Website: ulta-beauty
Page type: customer-info-address
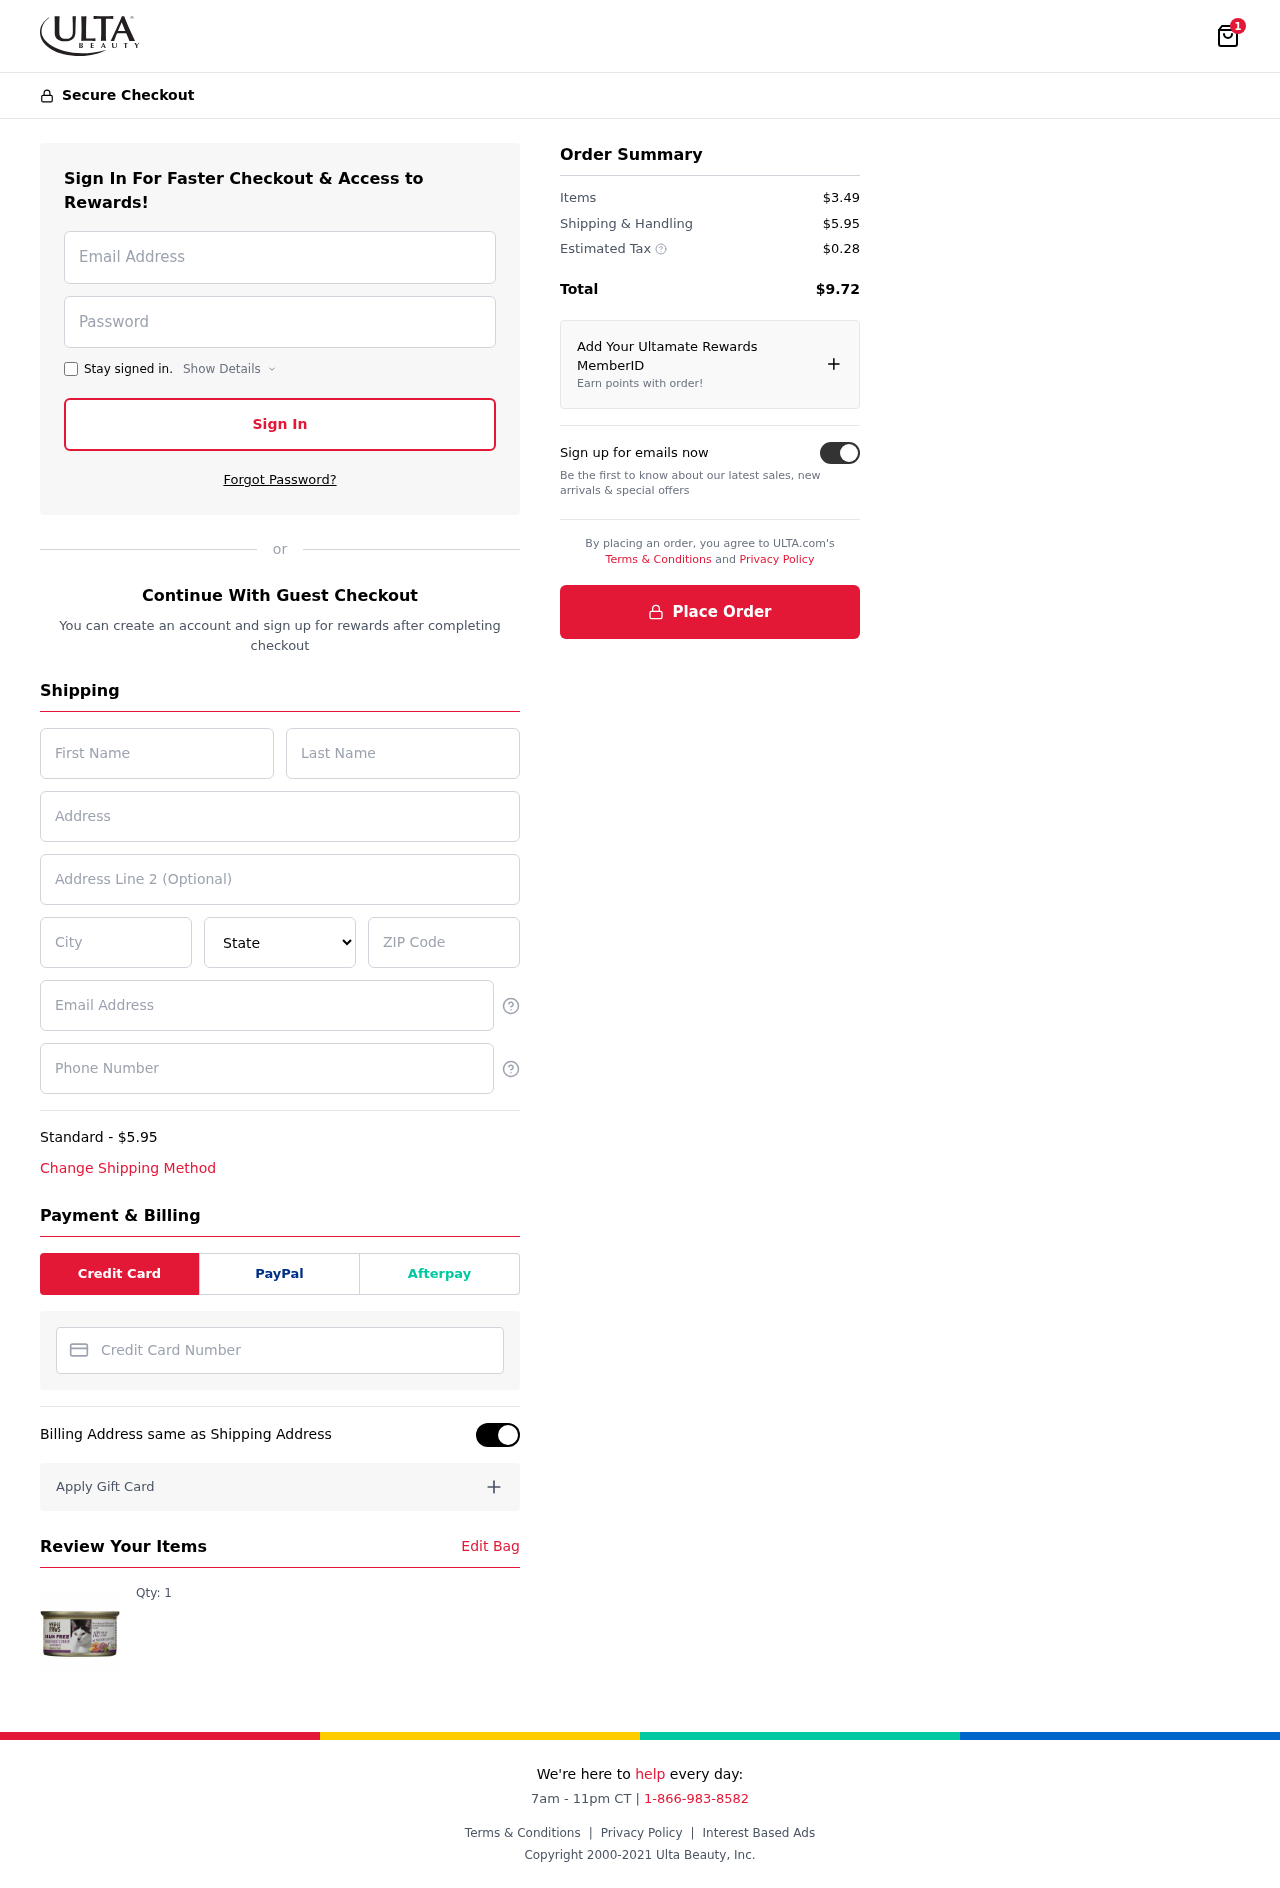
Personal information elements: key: PII_CARD_NUMBER
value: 3485 4114 5478 883
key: PII_CITY
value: Garyborough
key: PII_EMAIL
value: michael_reyes@gmail.com
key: PII_FIRSTNAME
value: Michael
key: PII_LASTNAME
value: Reyes
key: PII_PHONE
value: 4762024442
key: PII_POSTCODE
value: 72455
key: PII_STATE
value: Virginia
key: PII_STREET
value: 9612 Teresa Wall Apt. 620
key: PII_STREET2
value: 53534 Delacruz Avenue Apt. 127
Product elements: key: PRODUCT1_QUANTITY
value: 1
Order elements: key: ORDER_NUM_ITEMS
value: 1
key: ORDER_SHIPPING_COST
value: $5.95
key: ORDER_ITEMS_TOTAL
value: $3.49
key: ORDER_SHIPPING_COST2
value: $5.95
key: ORDER_TAX
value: $0.28
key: ORDER_TOTAL
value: $9.72